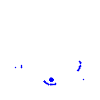
Particle: pion